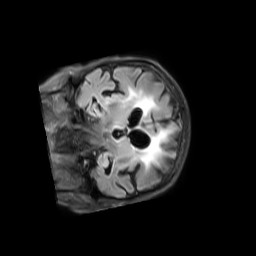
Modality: FLAIR
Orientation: coronal
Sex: female
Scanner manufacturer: philips
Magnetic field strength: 3 T
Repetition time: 11 s
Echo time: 0.12 s